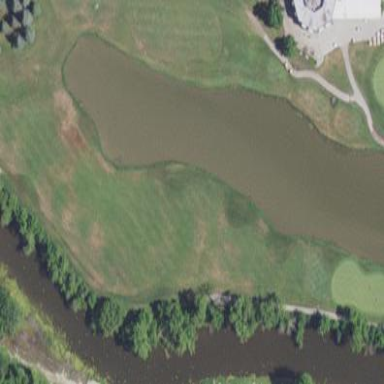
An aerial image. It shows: Water hazard on golf course.